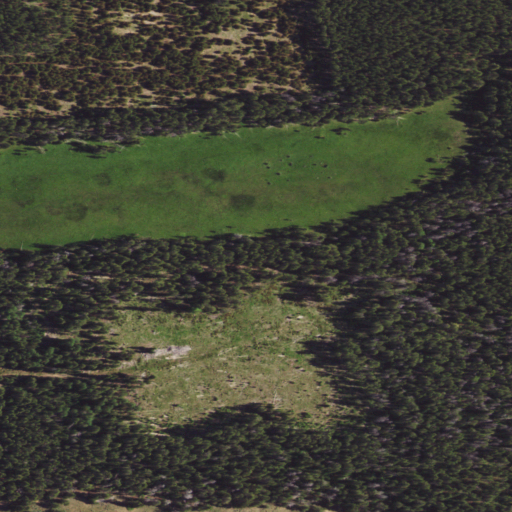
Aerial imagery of plain(s) in Wyoming named Button Meadows containing evergreen forest, woody wetlands, and shrub